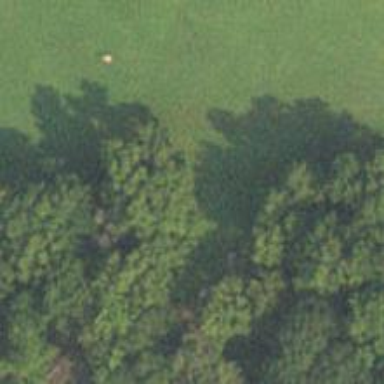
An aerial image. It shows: Disc golf basket.